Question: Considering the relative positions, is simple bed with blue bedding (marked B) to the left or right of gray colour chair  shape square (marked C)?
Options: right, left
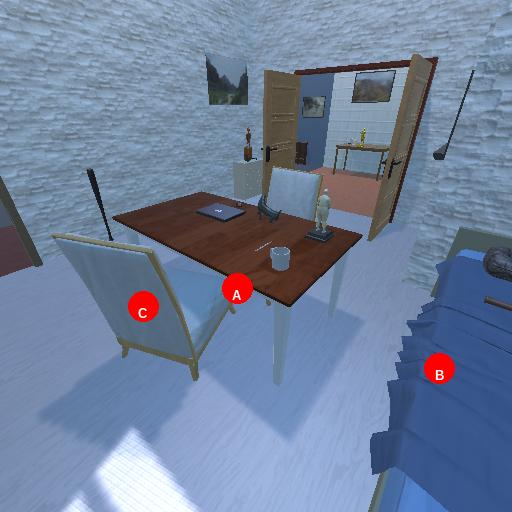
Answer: right